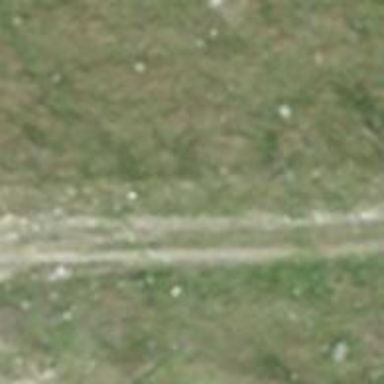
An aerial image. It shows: Gravel track.